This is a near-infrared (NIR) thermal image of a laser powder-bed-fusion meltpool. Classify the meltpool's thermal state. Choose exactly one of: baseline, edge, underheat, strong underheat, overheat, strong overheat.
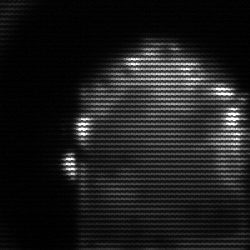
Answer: baseline